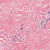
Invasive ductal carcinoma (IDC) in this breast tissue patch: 0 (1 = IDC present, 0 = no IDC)